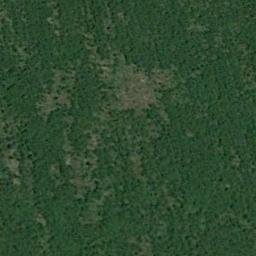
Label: meadow